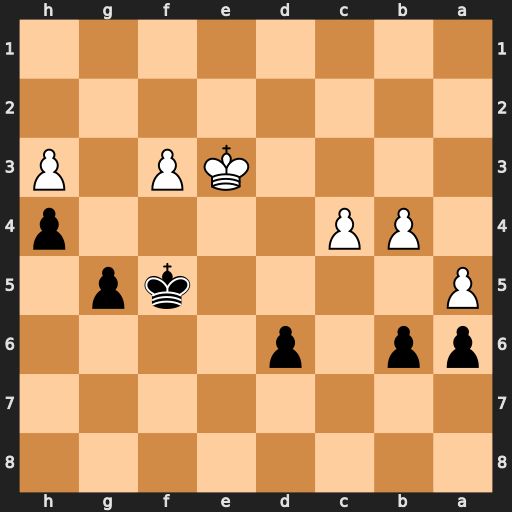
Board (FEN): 8/8/pp1p4/P4kp1/1PP4p/4KP1P/8/8
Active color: b
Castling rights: -
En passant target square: -
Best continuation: bxa5 b5 axb5 cxb5 Ke6